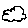
Label: cloud